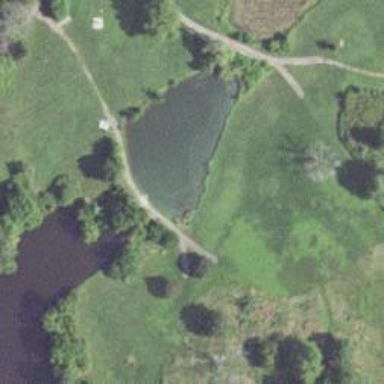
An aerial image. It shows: Water hazard on golf course. The hazard is natural water feature.